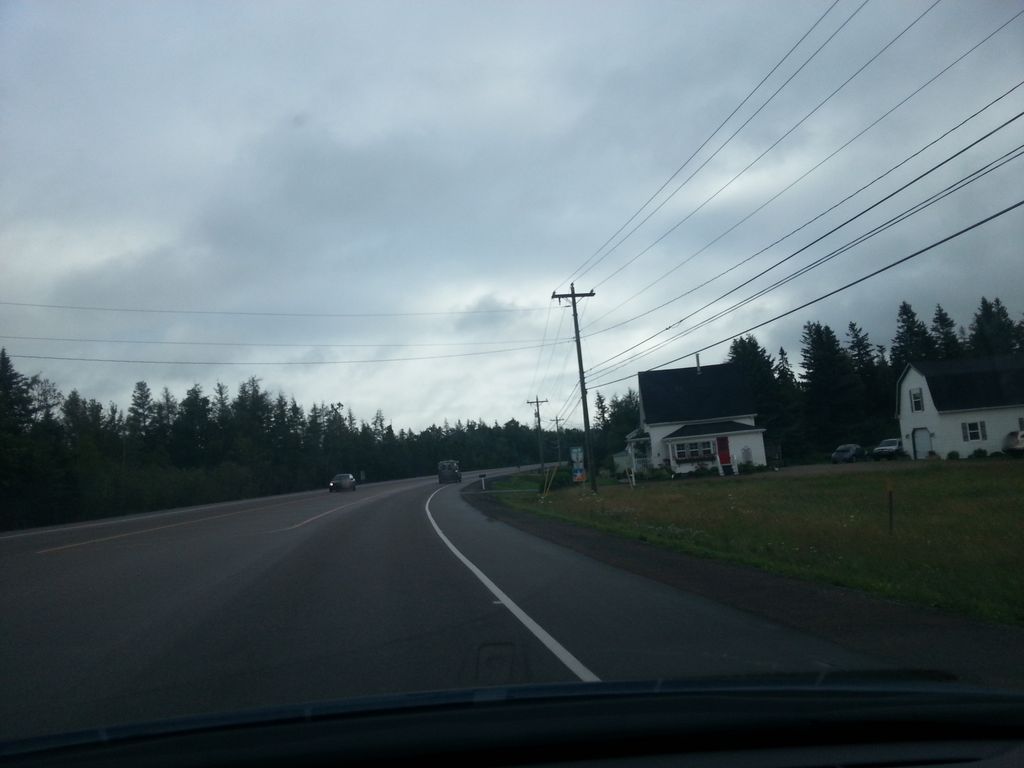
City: charlottetown